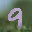
Label: 9